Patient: sex M, age 36
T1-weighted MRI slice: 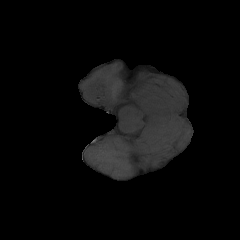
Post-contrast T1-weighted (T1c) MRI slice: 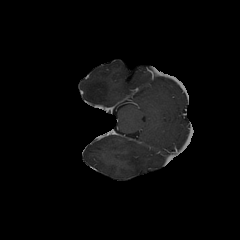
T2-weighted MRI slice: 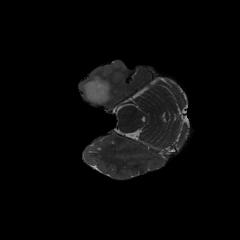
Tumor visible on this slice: yes
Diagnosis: Glioblastoma, IDH-wildtype
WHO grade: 4